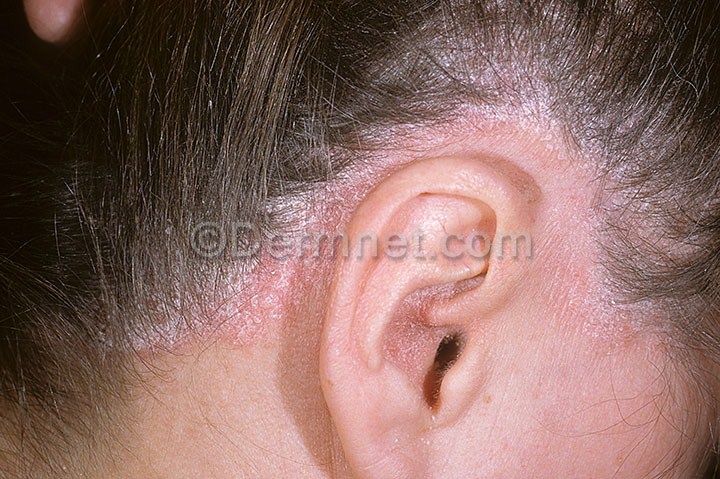
Disease: Psoriasis pictures Lichen Planus and related diseases